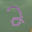
Label: 2